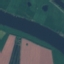
Land use / land cover: River